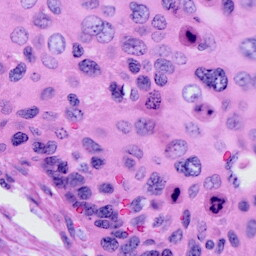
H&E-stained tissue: Cervix